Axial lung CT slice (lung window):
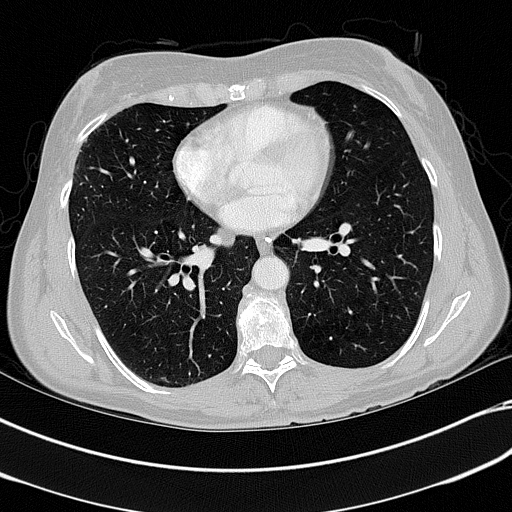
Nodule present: yes
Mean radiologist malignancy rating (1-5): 1.5